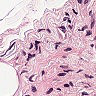
Metastatic tissue present: no